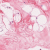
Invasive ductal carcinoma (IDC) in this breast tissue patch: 0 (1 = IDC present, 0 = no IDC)